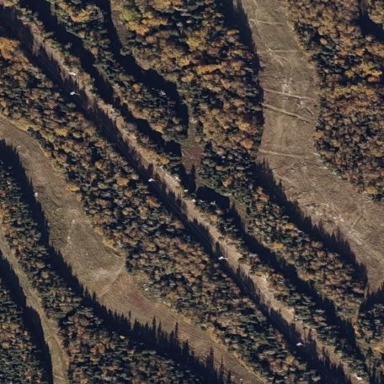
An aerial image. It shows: Coniferous forest area.